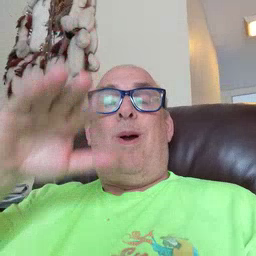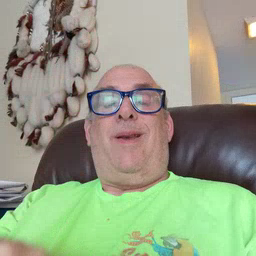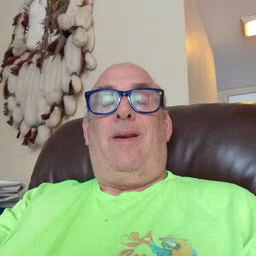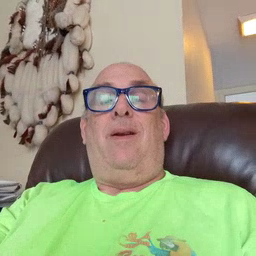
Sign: rain